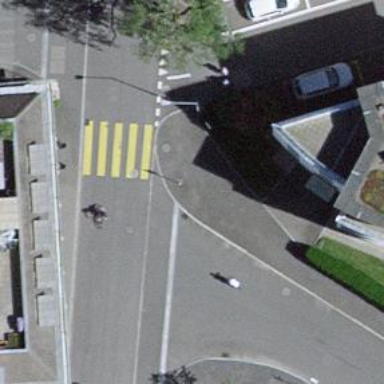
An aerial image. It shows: Uncontrolled zebra crossing on the road.